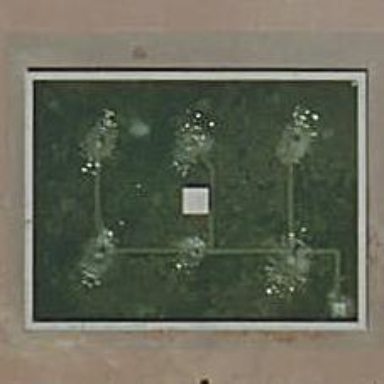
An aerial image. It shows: Fountain.